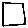
Label: square